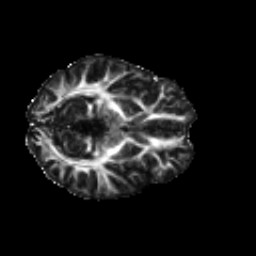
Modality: FA
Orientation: axial
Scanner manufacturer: siemens
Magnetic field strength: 3 T
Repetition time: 4.16 s
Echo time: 0.0806 s